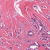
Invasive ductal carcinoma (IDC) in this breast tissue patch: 1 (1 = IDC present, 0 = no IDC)